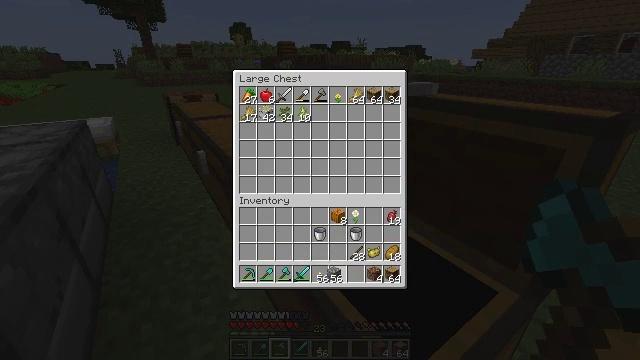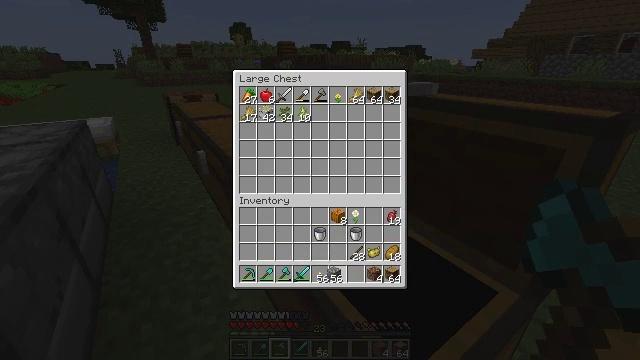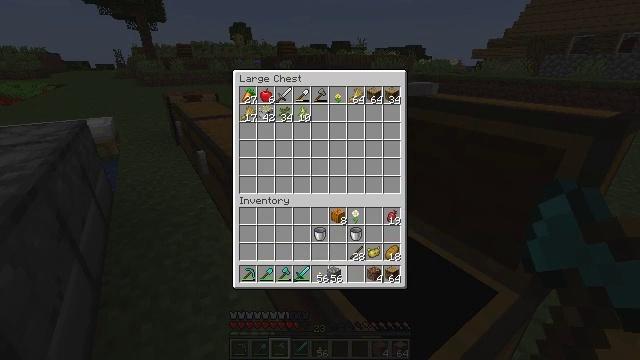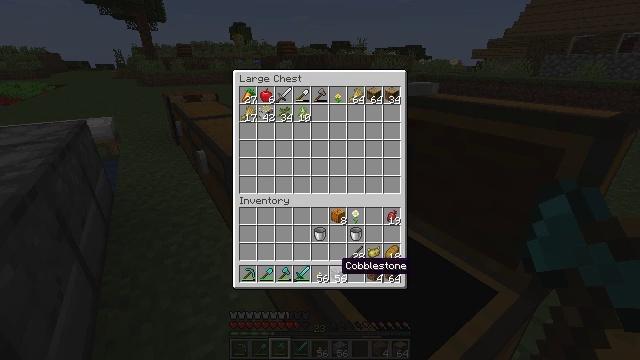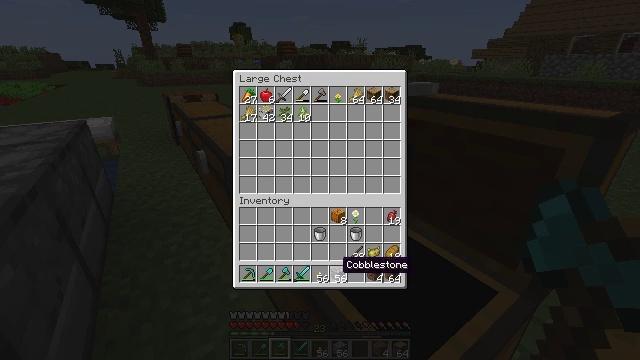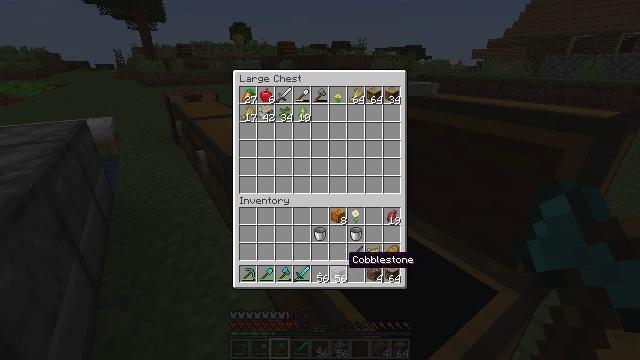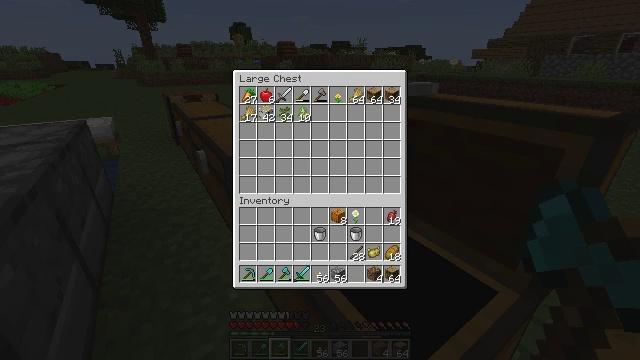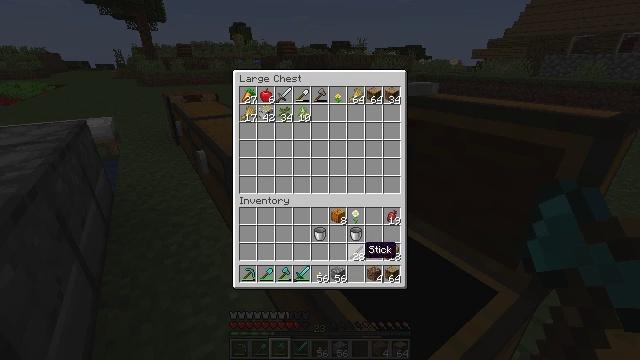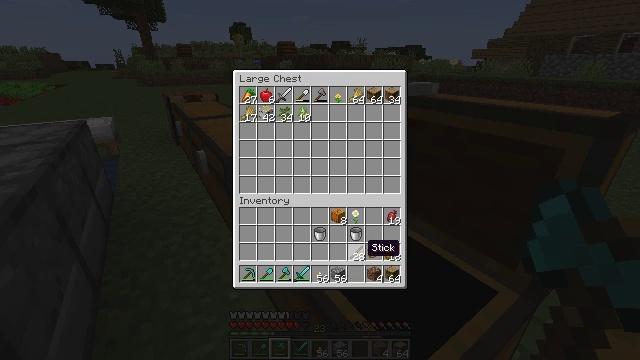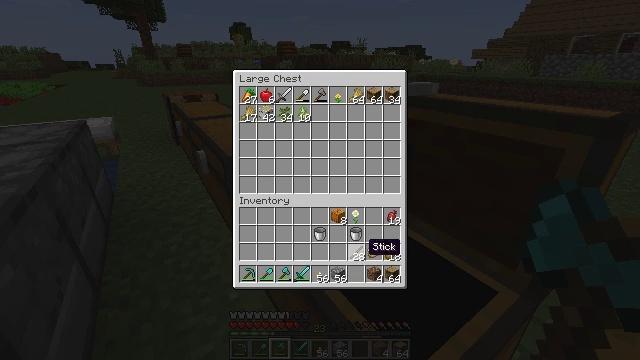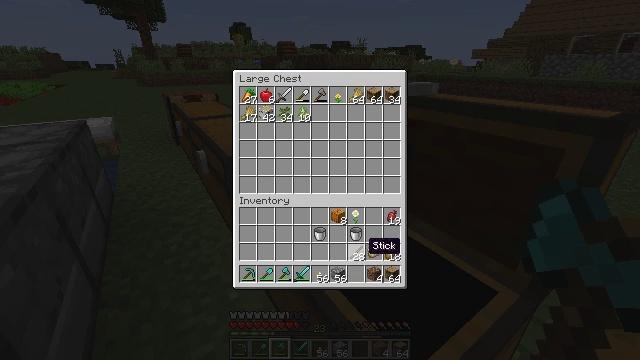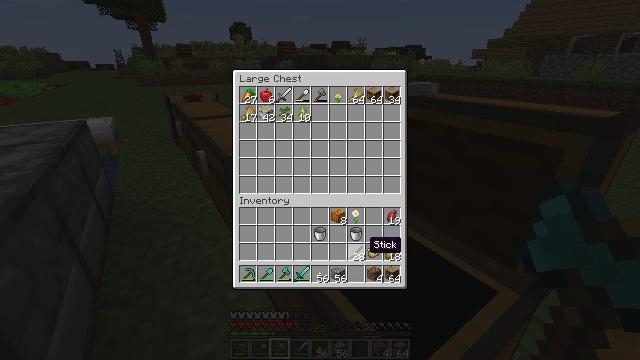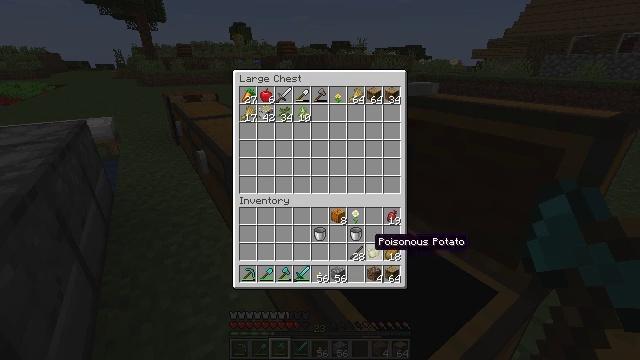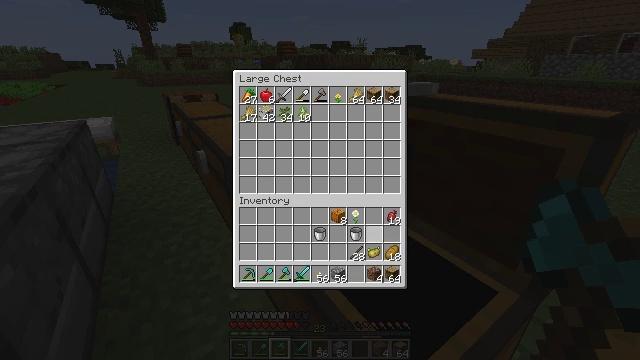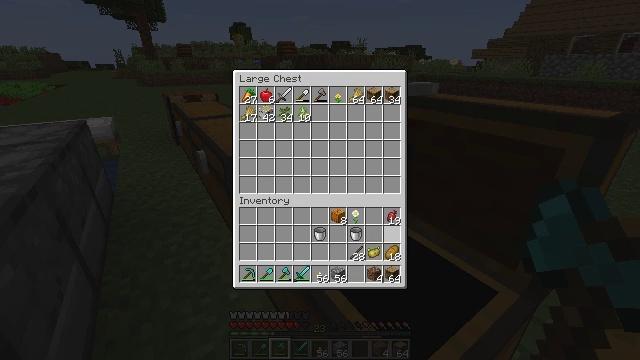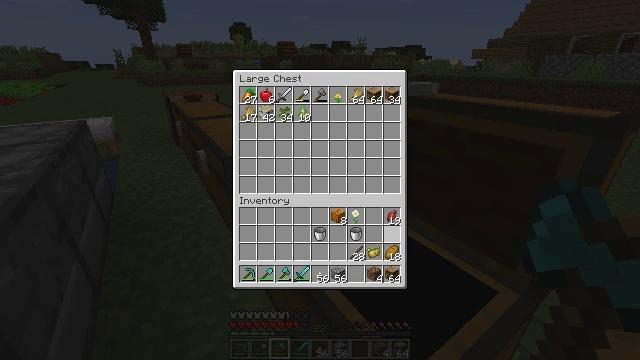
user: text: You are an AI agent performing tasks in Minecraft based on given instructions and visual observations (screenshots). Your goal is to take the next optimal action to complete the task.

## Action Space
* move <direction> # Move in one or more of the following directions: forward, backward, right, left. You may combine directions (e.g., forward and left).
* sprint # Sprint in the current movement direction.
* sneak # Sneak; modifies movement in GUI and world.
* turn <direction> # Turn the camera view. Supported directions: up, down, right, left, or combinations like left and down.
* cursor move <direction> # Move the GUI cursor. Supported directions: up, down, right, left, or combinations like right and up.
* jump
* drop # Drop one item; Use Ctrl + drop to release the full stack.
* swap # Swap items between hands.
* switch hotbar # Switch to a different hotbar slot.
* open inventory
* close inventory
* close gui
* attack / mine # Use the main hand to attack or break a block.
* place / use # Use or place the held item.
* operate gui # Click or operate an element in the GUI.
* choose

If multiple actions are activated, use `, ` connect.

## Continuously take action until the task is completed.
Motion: motion action
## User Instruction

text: Produce pumpkin seeds by crafting a pumpkin.
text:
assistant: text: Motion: operate gui
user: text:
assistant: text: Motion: operate gui
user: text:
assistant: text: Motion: no_op
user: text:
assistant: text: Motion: no_op
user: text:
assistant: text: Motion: no_op
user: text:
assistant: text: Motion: no_op
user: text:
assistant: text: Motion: cursor move right
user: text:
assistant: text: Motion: no_op
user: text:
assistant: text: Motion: no_op
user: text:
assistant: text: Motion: no_op
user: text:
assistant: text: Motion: no_op
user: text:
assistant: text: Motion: no_op
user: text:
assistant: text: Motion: cursor move right and up
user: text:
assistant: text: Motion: cursor move right and up
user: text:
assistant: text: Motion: no_op
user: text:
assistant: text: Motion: no_op
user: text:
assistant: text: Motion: no_op
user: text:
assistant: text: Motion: no_op
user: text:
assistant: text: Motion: sneak, cursor move left and down
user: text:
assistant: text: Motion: sneak
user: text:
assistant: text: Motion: sneak
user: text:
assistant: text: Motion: sneak
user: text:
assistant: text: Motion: sneak, choose
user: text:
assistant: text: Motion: sneak, choose
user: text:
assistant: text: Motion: sneak
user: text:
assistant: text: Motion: sneak
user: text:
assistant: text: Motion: sneak
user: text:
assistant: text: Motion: sneak
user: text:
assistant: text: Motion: sneak
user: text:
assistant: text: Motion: sneak